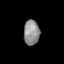
Tissue: lung
Cell type: Epithelial cells
Senescence score: 0.1669
Nuclear area (px): 389
Mean DAPI intensity: 142.285